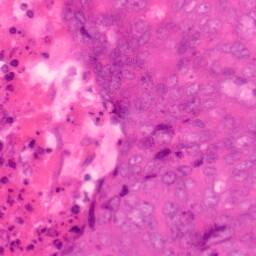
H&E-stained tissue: Colon